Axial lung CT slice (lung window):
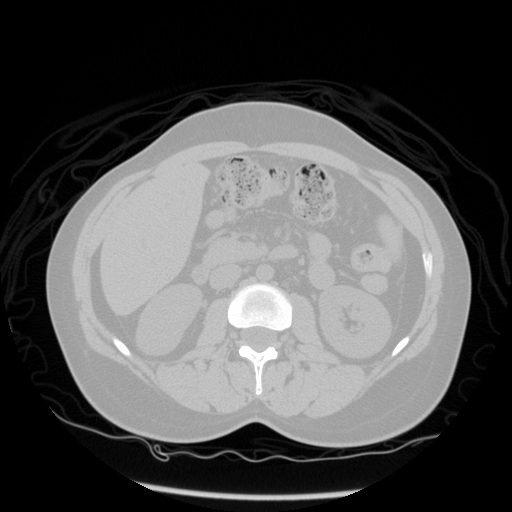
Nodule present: no